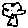
Label: tree